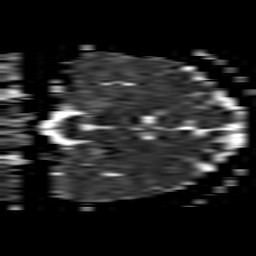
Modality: ADC
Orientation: coronal
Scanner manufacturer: philips
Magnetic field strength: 1.5 T
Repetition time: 3.265 s
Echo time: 0.06922 s